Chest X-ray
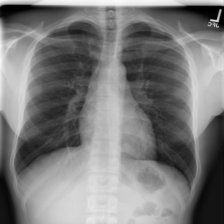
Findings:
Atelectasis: negative
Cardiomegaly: negative
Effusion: negative
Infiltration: negative
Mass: negative
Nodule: negative
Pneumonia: negative
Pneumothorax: negative
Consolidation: negative
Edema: negative
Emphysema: negative
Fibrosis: negative
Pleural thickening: negative
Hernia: negative